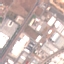
Land use / land cover class: Industrial